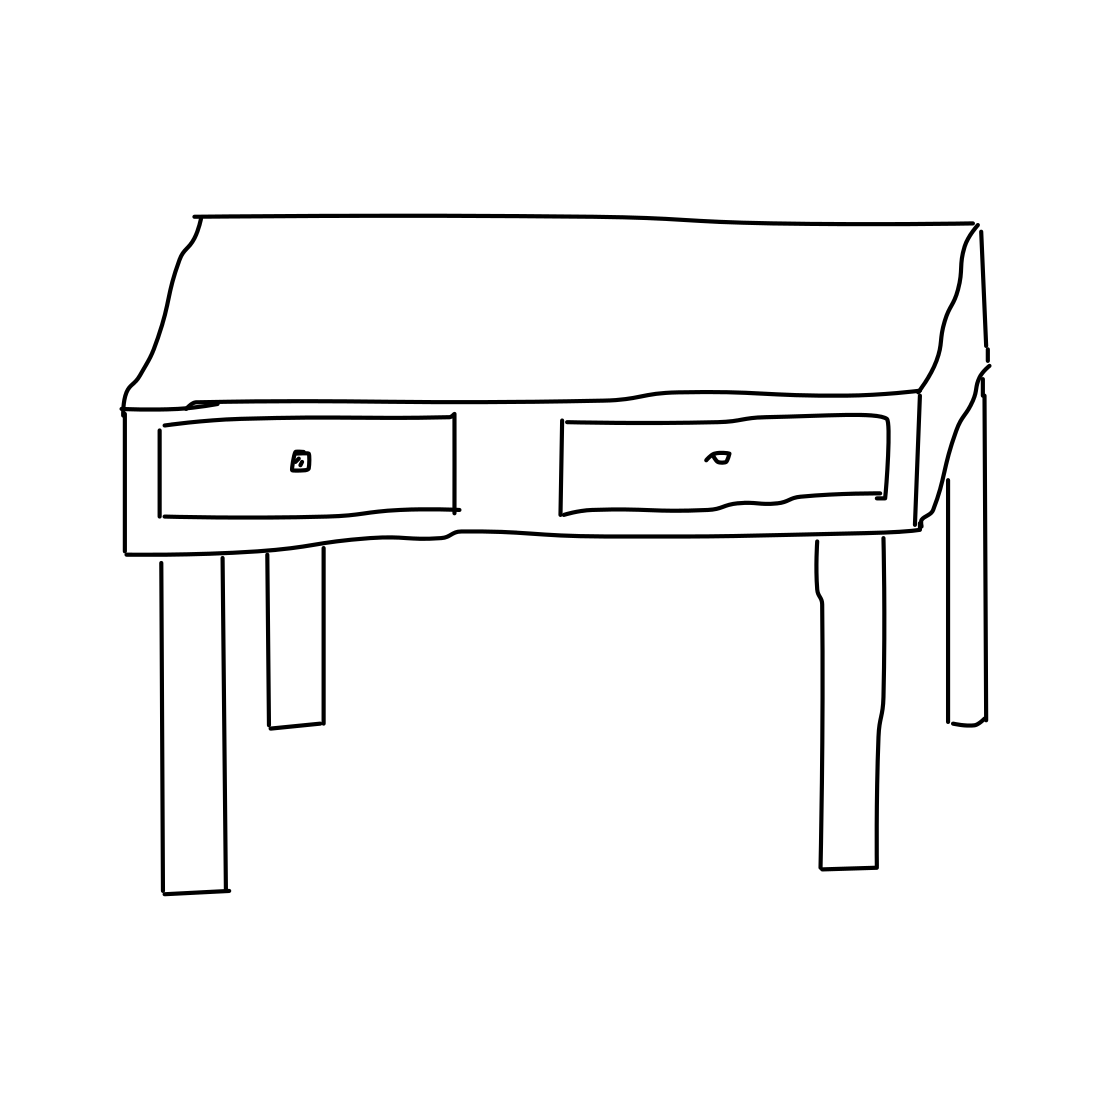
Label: table